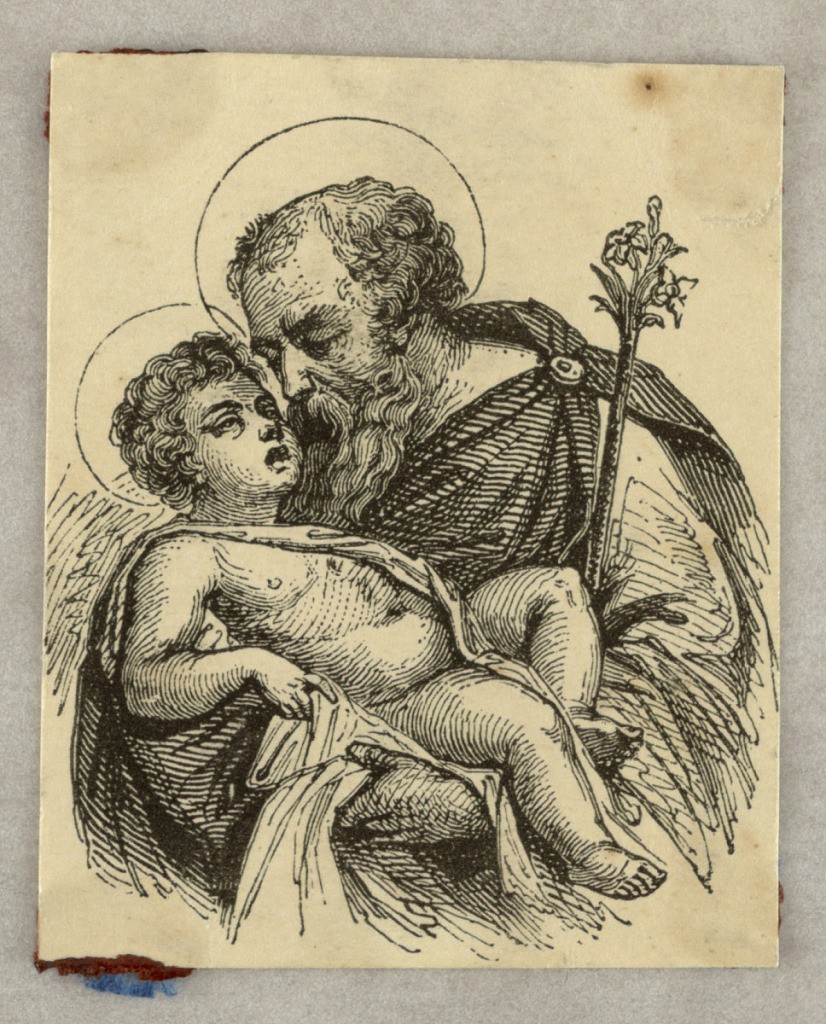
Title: Vignette, Saint Joseph with the Christ Boy
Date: ca. 1845
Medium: Wood engraving on paper
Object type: Print
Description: Joseph holds the boy with both arms.